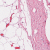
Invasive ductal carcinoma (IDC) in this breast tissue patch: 0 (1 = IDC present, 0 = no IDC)